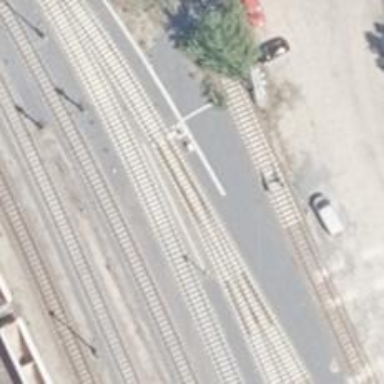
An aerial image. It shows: Railway switch.